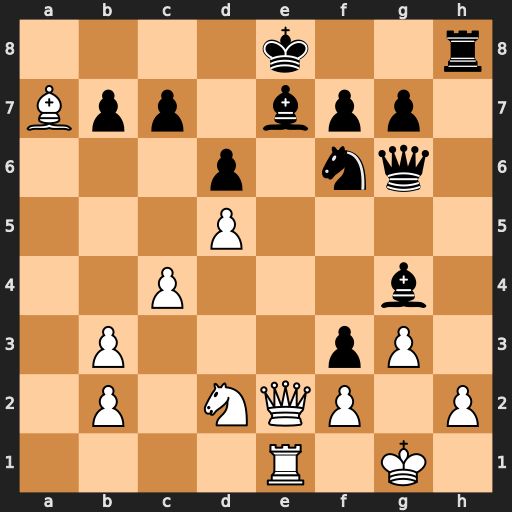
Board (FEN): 4k2r/Bpp1bpp1/3p1nq1/3P4/2P3b1/1P3pP1/1P1NQP1P/4R1K1
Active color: w
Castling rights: k
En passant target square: -
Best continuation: Qxe7#